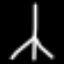
Label: The Eiffel Tower